Aerial crown-view tile of a tropical tree (Barro Colorado Island, Panama), acquired 20241112:
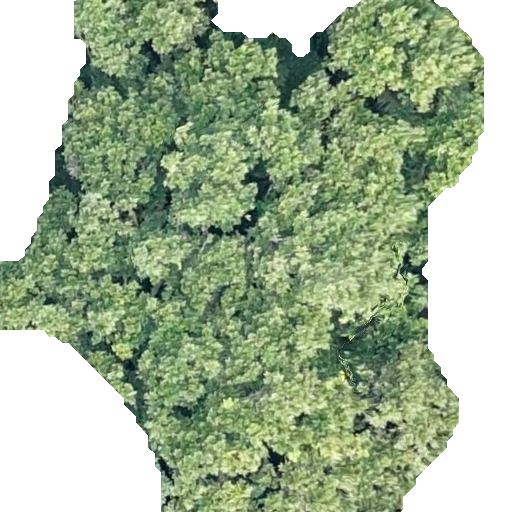
Species: Anacardium excelsum
GBIF accepted scientific name: Anacardium excelsum
Crown area: 310.468 m²